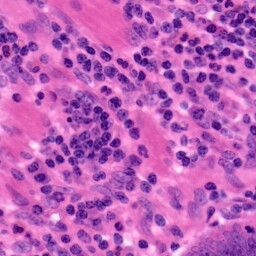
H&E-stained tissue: Colon